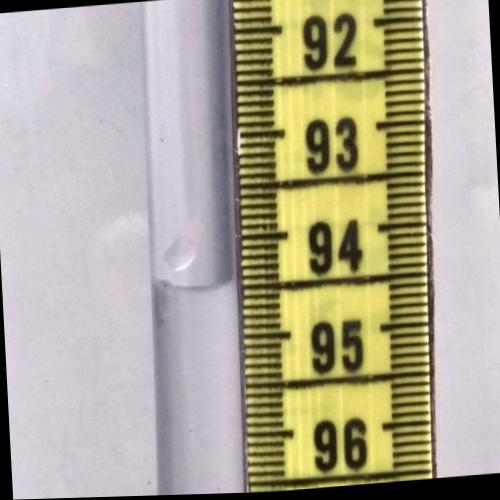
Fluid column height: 94.5 cm